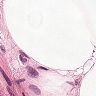
Metastatic tissue present: no